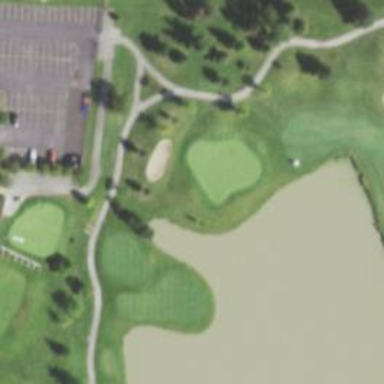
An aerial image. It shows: Golf hole.